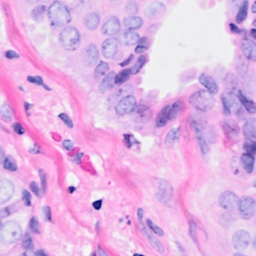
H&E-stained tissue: Breast